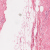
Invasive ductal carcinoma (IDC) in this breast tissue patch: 0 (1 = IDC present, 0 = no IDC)